Question: How long is the Premium offer?
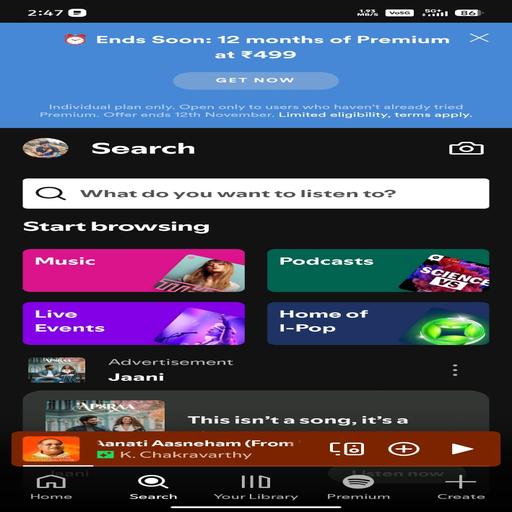
Answer: 12 months